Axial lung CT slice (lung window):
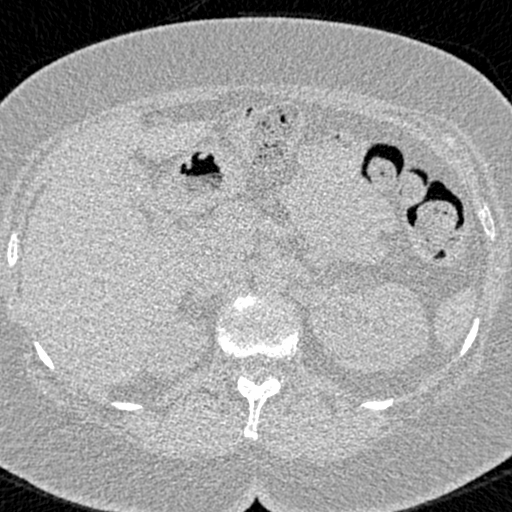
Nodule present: no